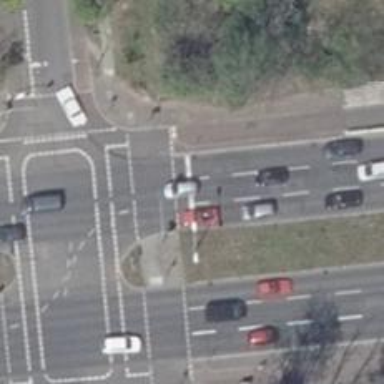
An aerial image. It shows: Road with traffic signals.